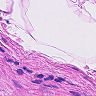
Metastatic tissue present: no